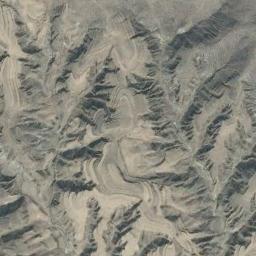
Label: mountain